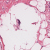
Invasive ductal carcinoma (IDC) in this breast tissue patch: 0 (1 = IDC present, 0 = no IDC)